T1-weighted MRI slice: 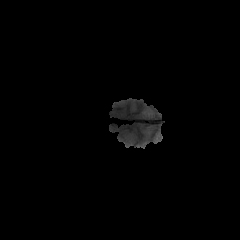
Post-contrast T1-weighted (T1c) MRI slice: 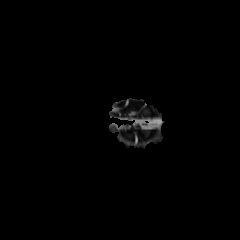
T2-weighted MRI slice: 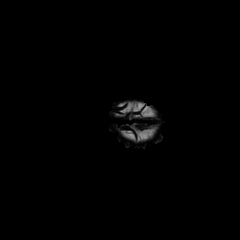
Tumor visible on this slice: no